Interaction volume radius: 10 \u00c5
Interaction volume height: 25 \u00c5
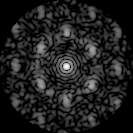
Disorder parameter: 0.666